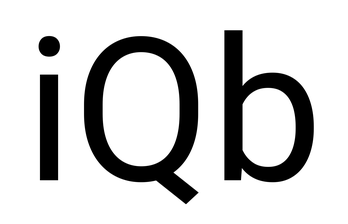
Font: Roboto_Regular